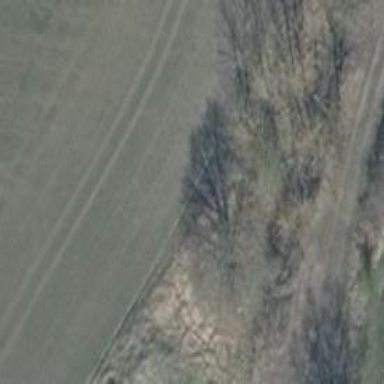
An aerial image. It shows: Row of trees in natural setting.